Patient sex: F
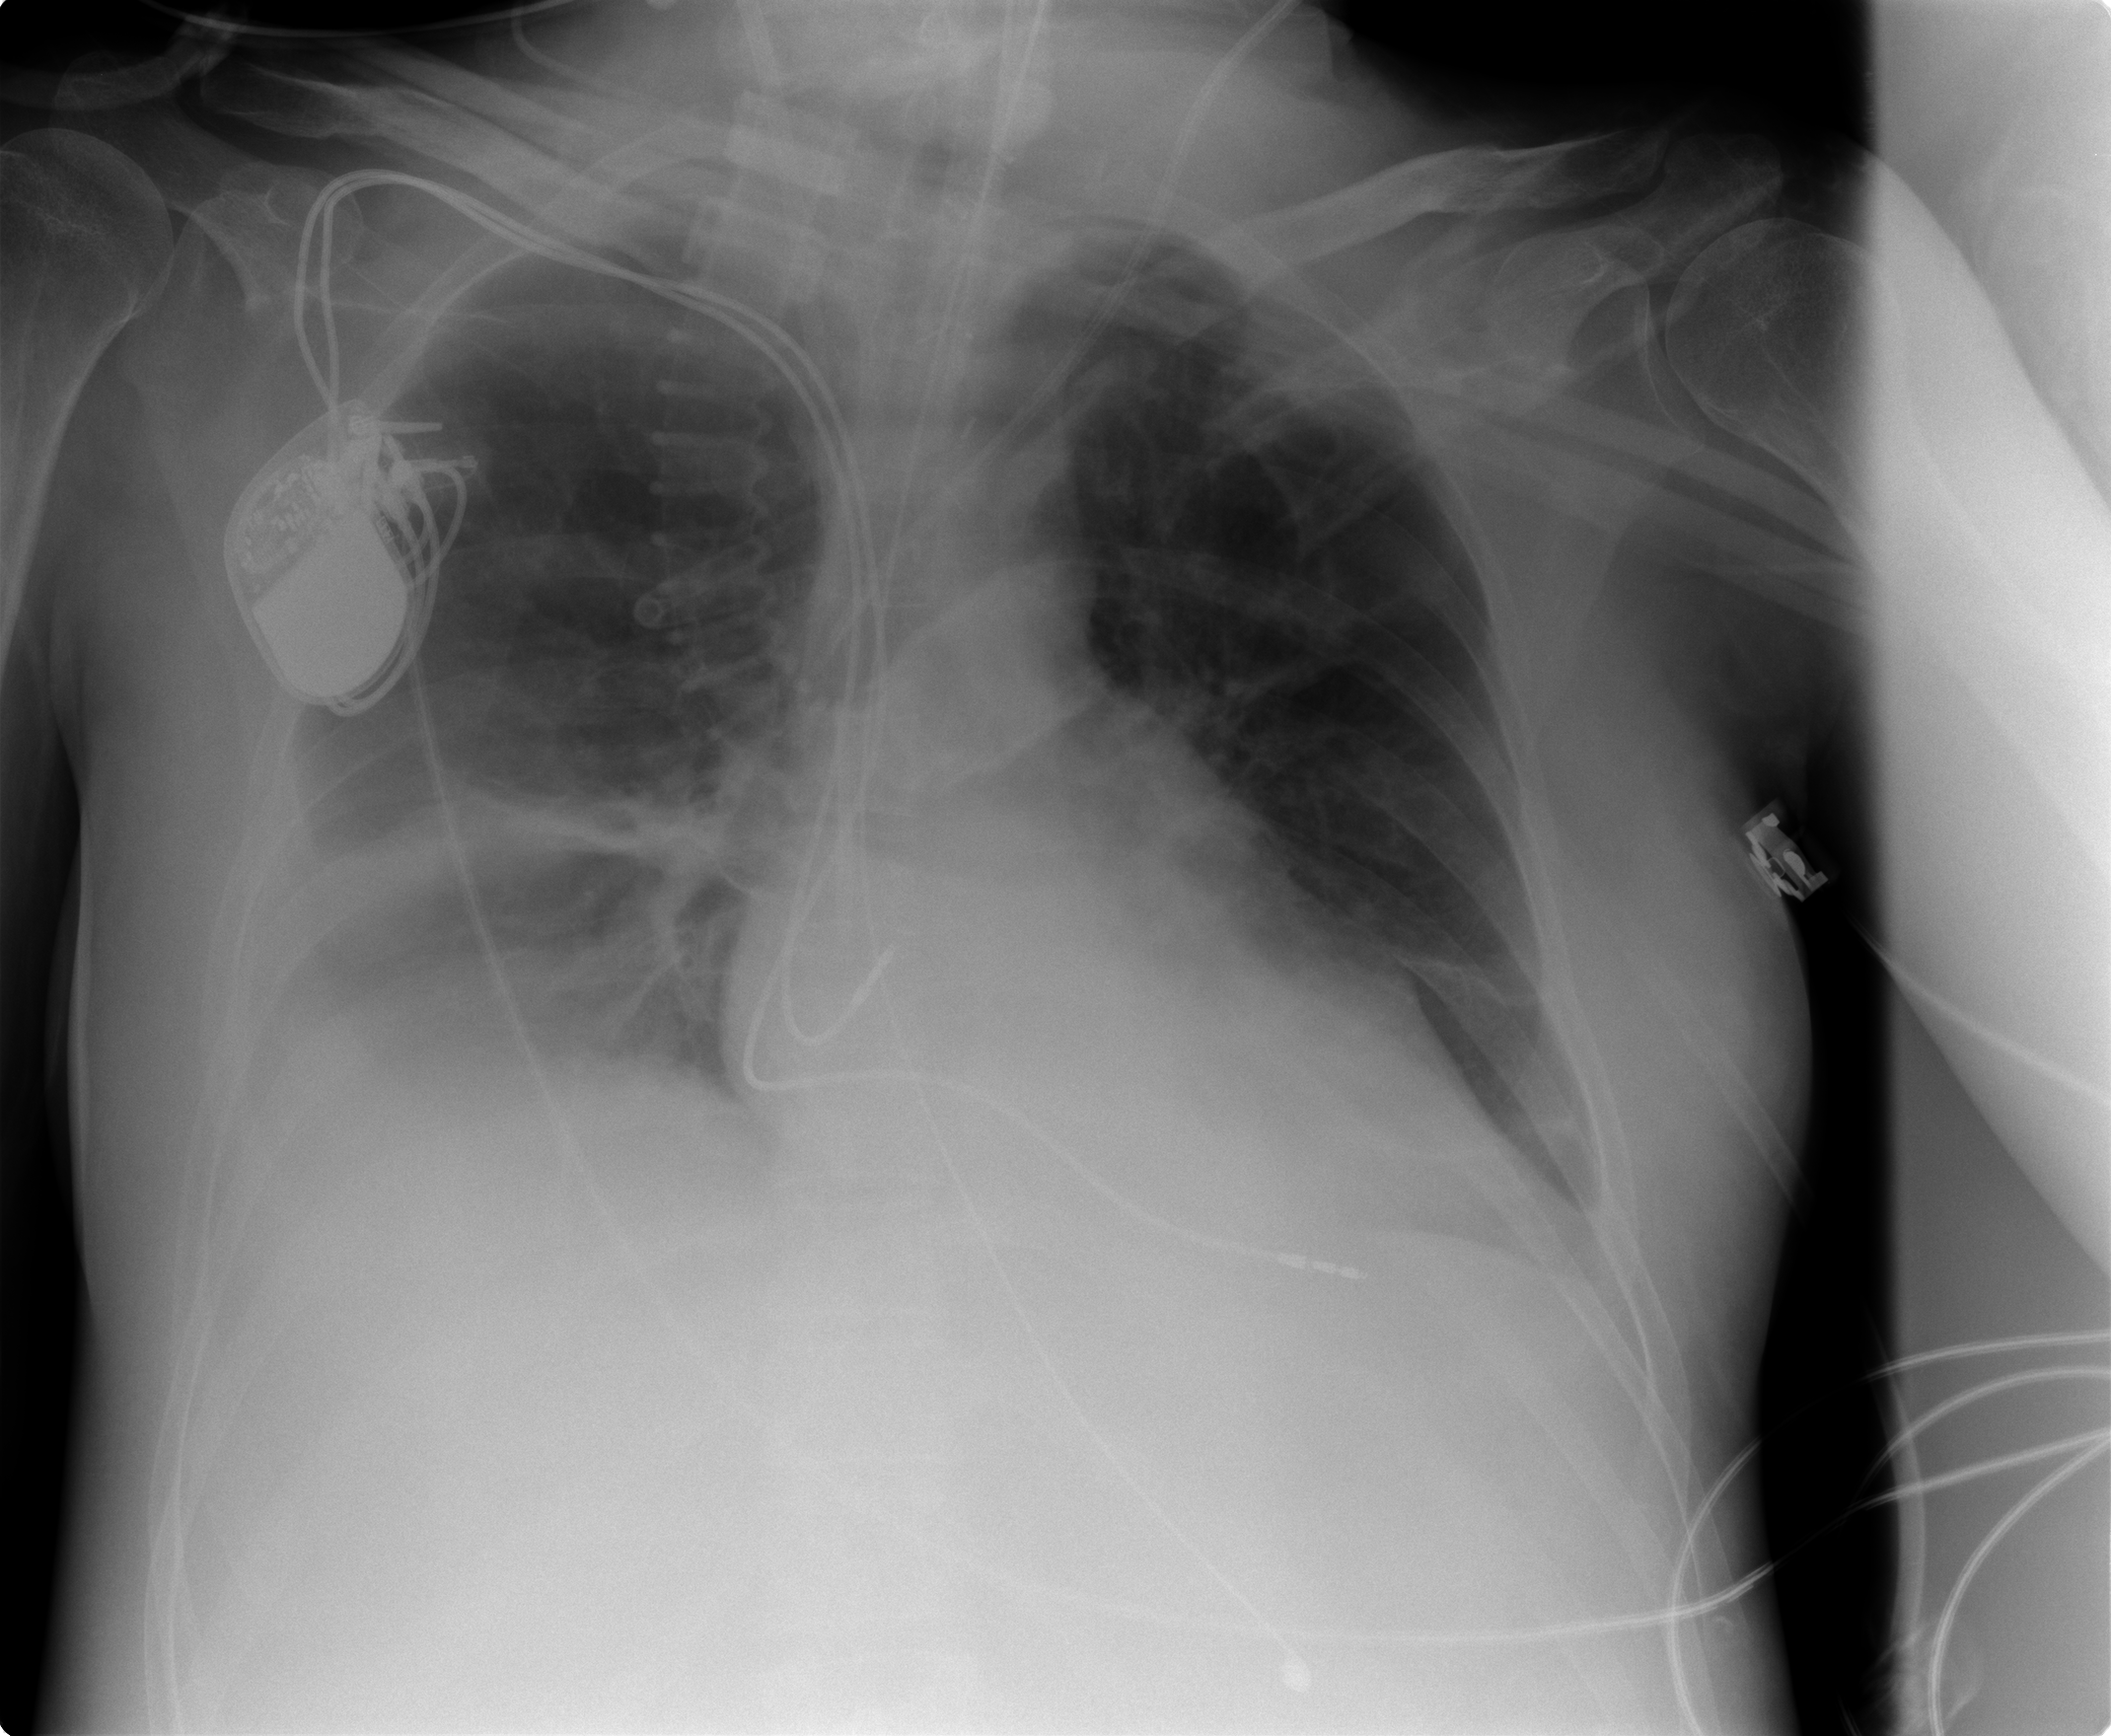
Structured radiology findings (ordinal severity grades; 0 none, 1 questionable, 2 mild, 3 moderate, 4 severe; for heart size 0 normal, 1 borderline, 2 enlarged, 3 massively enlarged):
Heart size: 0
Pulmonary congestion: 0
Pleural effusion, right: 2
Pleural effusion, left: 0
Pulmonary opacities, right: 2
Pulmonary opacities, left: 0
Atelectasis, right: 2
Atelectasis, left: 2